Question: I am executing a simple makefile that contait 3 parts but it does not work well these are details of my files .h and .c:
1. main.c #include <stdio.h>
#include <stdlib.h>
#include "hello.h"
int main (void)
{
hello();
return EXIT_SUCCESS;
}
2. hello.h #ifndef hello
#define hello
void hello (void);
#endif
3. hello.c #include <stdio.h>
#include <stdlib.h>
void hello (void)
{
printf("Hello World
");
}
4. makefile all: hello
hello: hello.o main.o
gcc -o hello hello.o main.o
hello.o: hello.c
gcc -o hello.o -c hello.c -W -Wall -ansi -pedantic
main.o: main.c hello.h
gcc -o main.o -c main.c -W -Wall -ansi -pedantic
clean:
rm -rf *.o
mrproper: clean
rm -rf hello
I get this error:

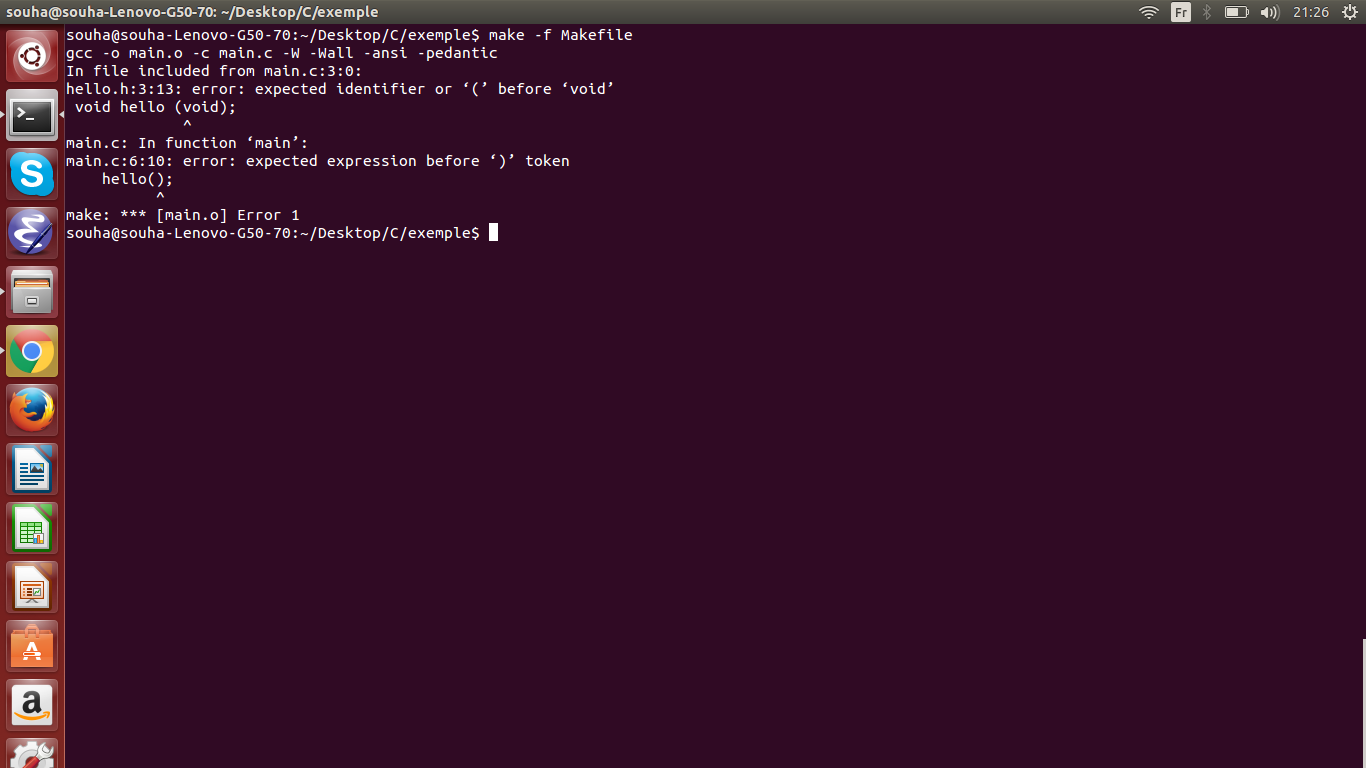
Answer: In hello.h, line 2 you are defining 'hello' as an empty token. Remove that line.